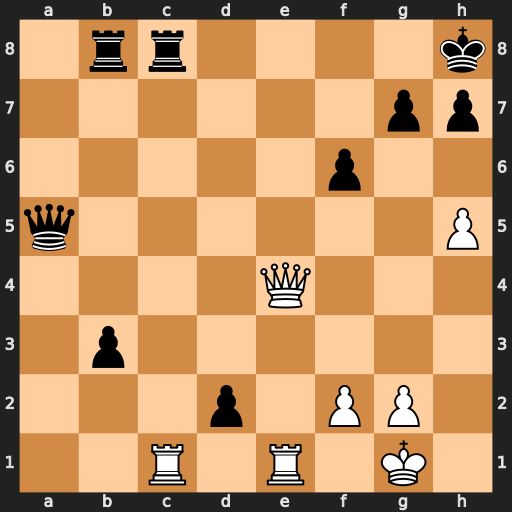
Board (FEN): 1rr4k/6pp/5p2/q6P/4Q3/1p6/3p1PP1/2R1R1K1
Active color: w
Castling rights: -
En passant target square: -
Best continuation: Rxc8+ Rxc8 Qe8+ Rxe8 Rxe8#